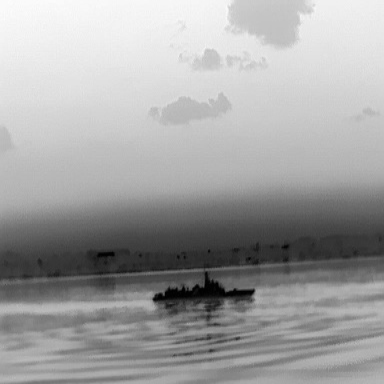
There is a warship in the infrared image.